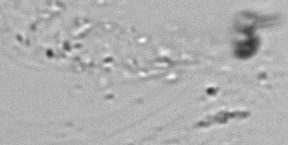
Label: Phaeocystis_debris